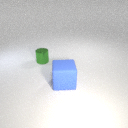
large blue rubber cube in front of small green metal cylinder